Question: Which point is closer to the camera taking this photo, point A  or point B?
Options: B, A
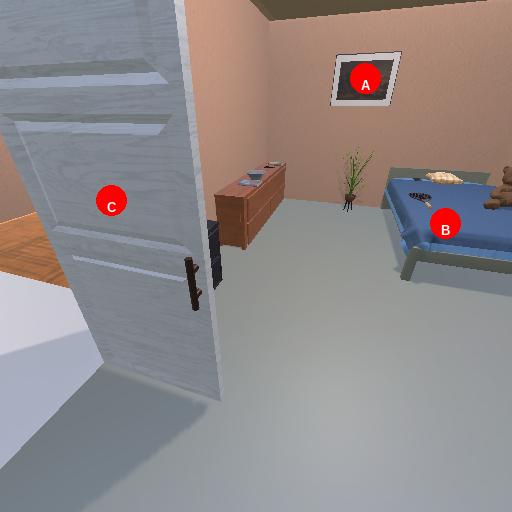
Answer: B